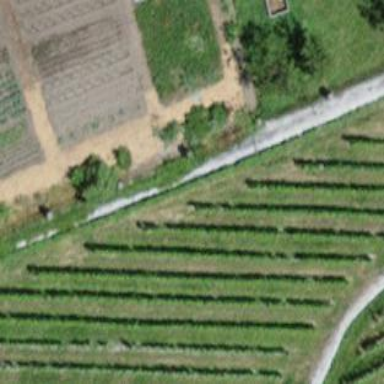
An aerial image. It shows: Vineyard where grapes are grown.